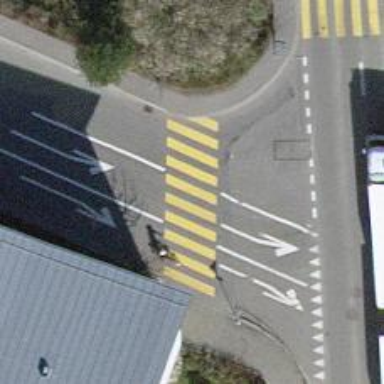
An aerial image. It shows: Uncontrolled road crossing.